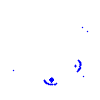
Particle: kaon